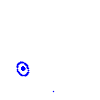
Particle: kaon